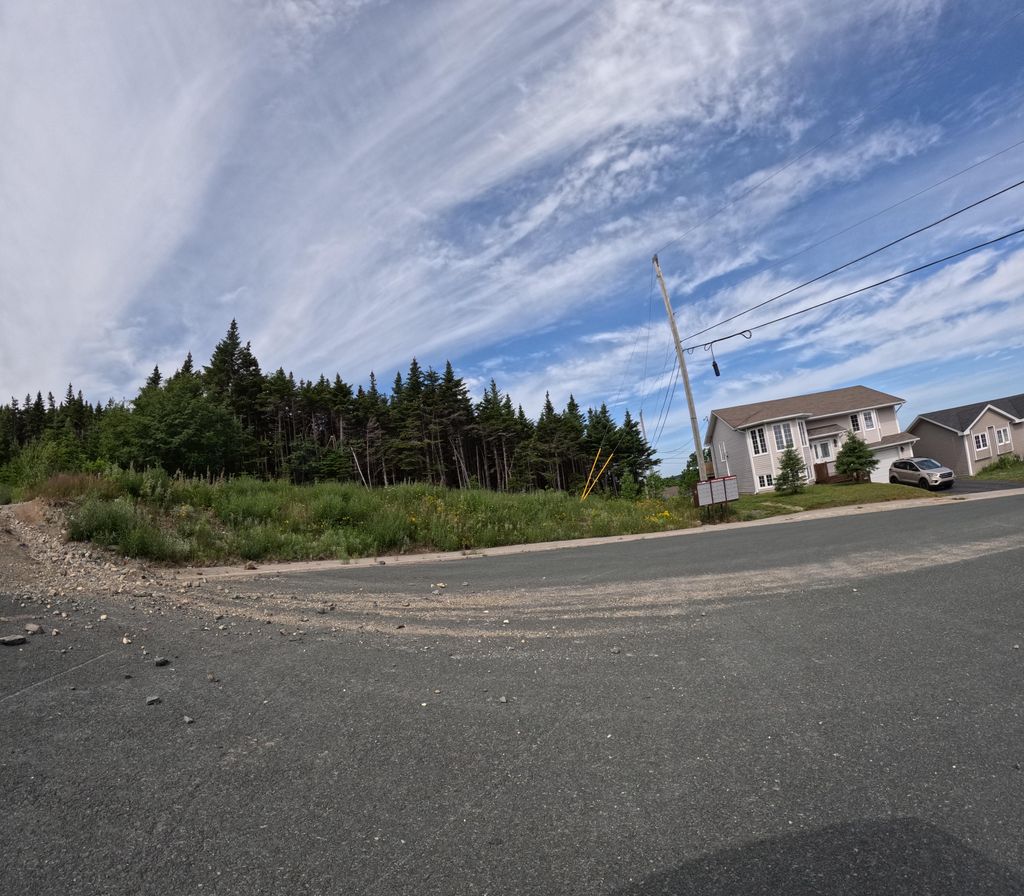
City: st_johns